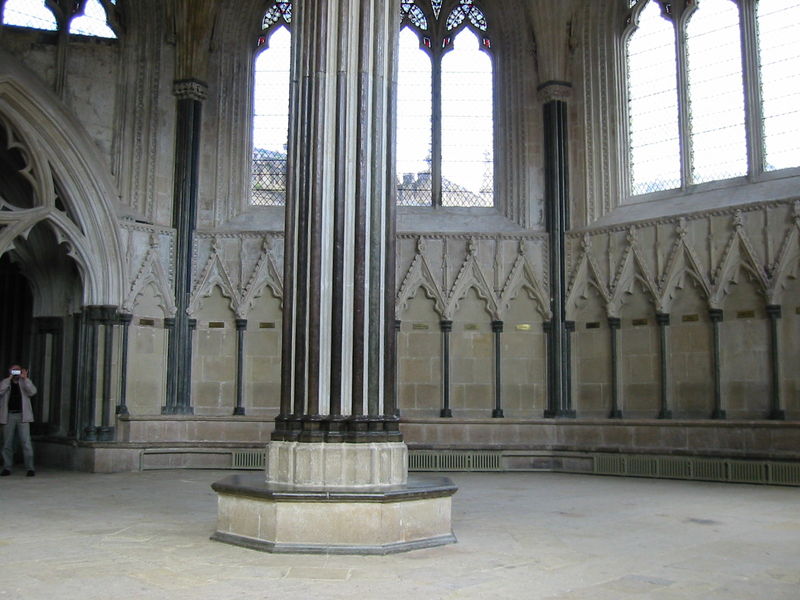
Titel: Kathedrale von Wells (St. Andrew’s Cathedral), Wells/Somerset
Standort: Wells, Kathedrale (EU - GB)
Schlagwörter: mann, fenster, marmor, mitte, säule, säulen, tür, mensch, sockel, stein, innenraum, kirche, boden, gotik, bank, saal, ornamente, tor, halle, foto, fotografie, torbogen, fliesen, dienste, mittelpunkt, sitzfläche, fotograf, steele, kalksandstein, nonnenkopf, kircchenfenster, gothik,münsterbau,säulen,mittelalter, spitzbogen,schlußstein